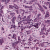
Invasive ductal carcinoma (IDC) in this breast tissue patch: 1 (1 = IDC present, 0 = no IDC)